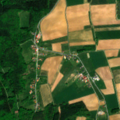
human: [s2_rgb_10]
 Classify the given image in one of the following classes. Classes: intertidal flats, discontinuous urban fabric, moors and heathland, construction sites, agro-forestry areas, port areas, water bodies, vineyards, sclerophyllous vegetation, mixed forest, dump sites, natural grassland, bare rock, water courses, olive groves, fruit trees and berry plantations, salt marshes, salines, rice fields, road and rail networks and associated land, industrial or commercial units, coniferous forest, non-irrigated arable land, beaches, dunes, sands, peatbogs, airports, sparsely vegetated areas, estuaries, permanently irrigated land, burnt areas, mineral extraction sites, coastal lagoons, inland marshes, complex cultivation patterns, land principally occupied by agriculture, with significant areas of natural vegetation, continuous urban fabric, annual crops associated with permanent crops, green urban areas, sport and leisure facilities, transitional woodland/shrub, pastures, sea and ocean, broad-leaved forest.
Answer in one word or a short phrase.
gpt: non-irrigated arable land, mixed forest